Interaction volume radius: 10 \u00c5
Interaction volume height: 45 \u00c5
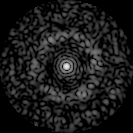
Disorder parameter: 0.8403